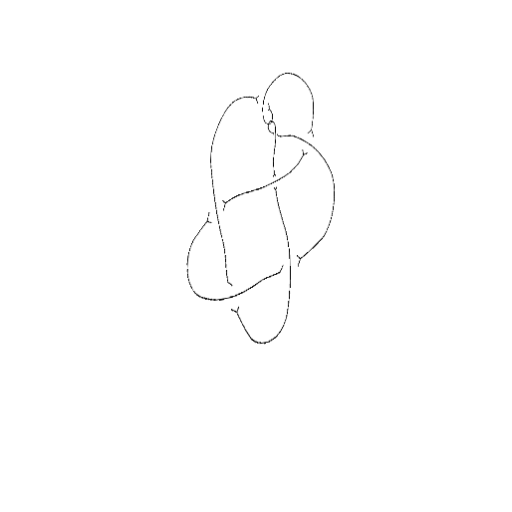
Crossing number: 9